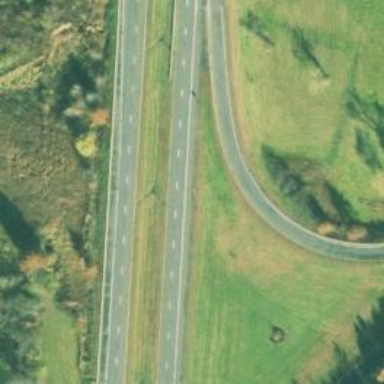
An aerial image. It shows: Primary link highway.